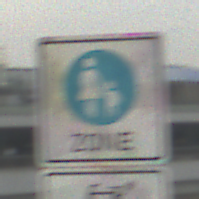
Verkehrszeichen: BeginnFussgaengerzone
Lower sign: EinspurigeFahrzeugeFrei4
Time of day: SunriseSunset
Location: Outdoor (Urban)
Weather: PartlyCloudy
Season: NotSpecified
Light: Natural